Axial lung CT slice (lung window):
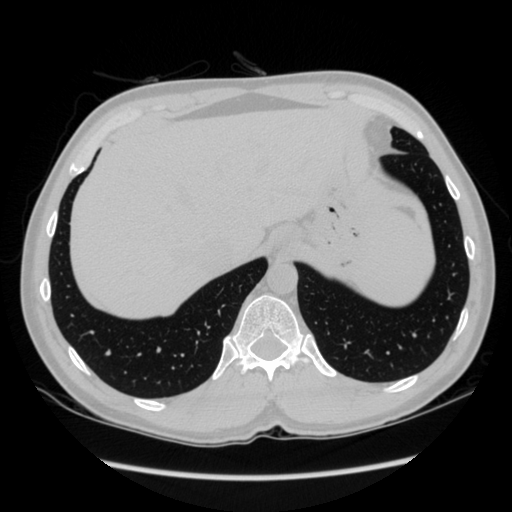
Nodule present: no